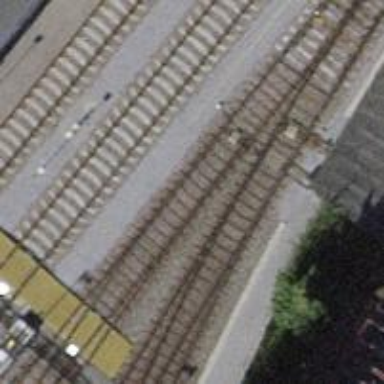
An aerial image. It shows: Railway yard with single rail track. The electrified track has contact line for power supply.